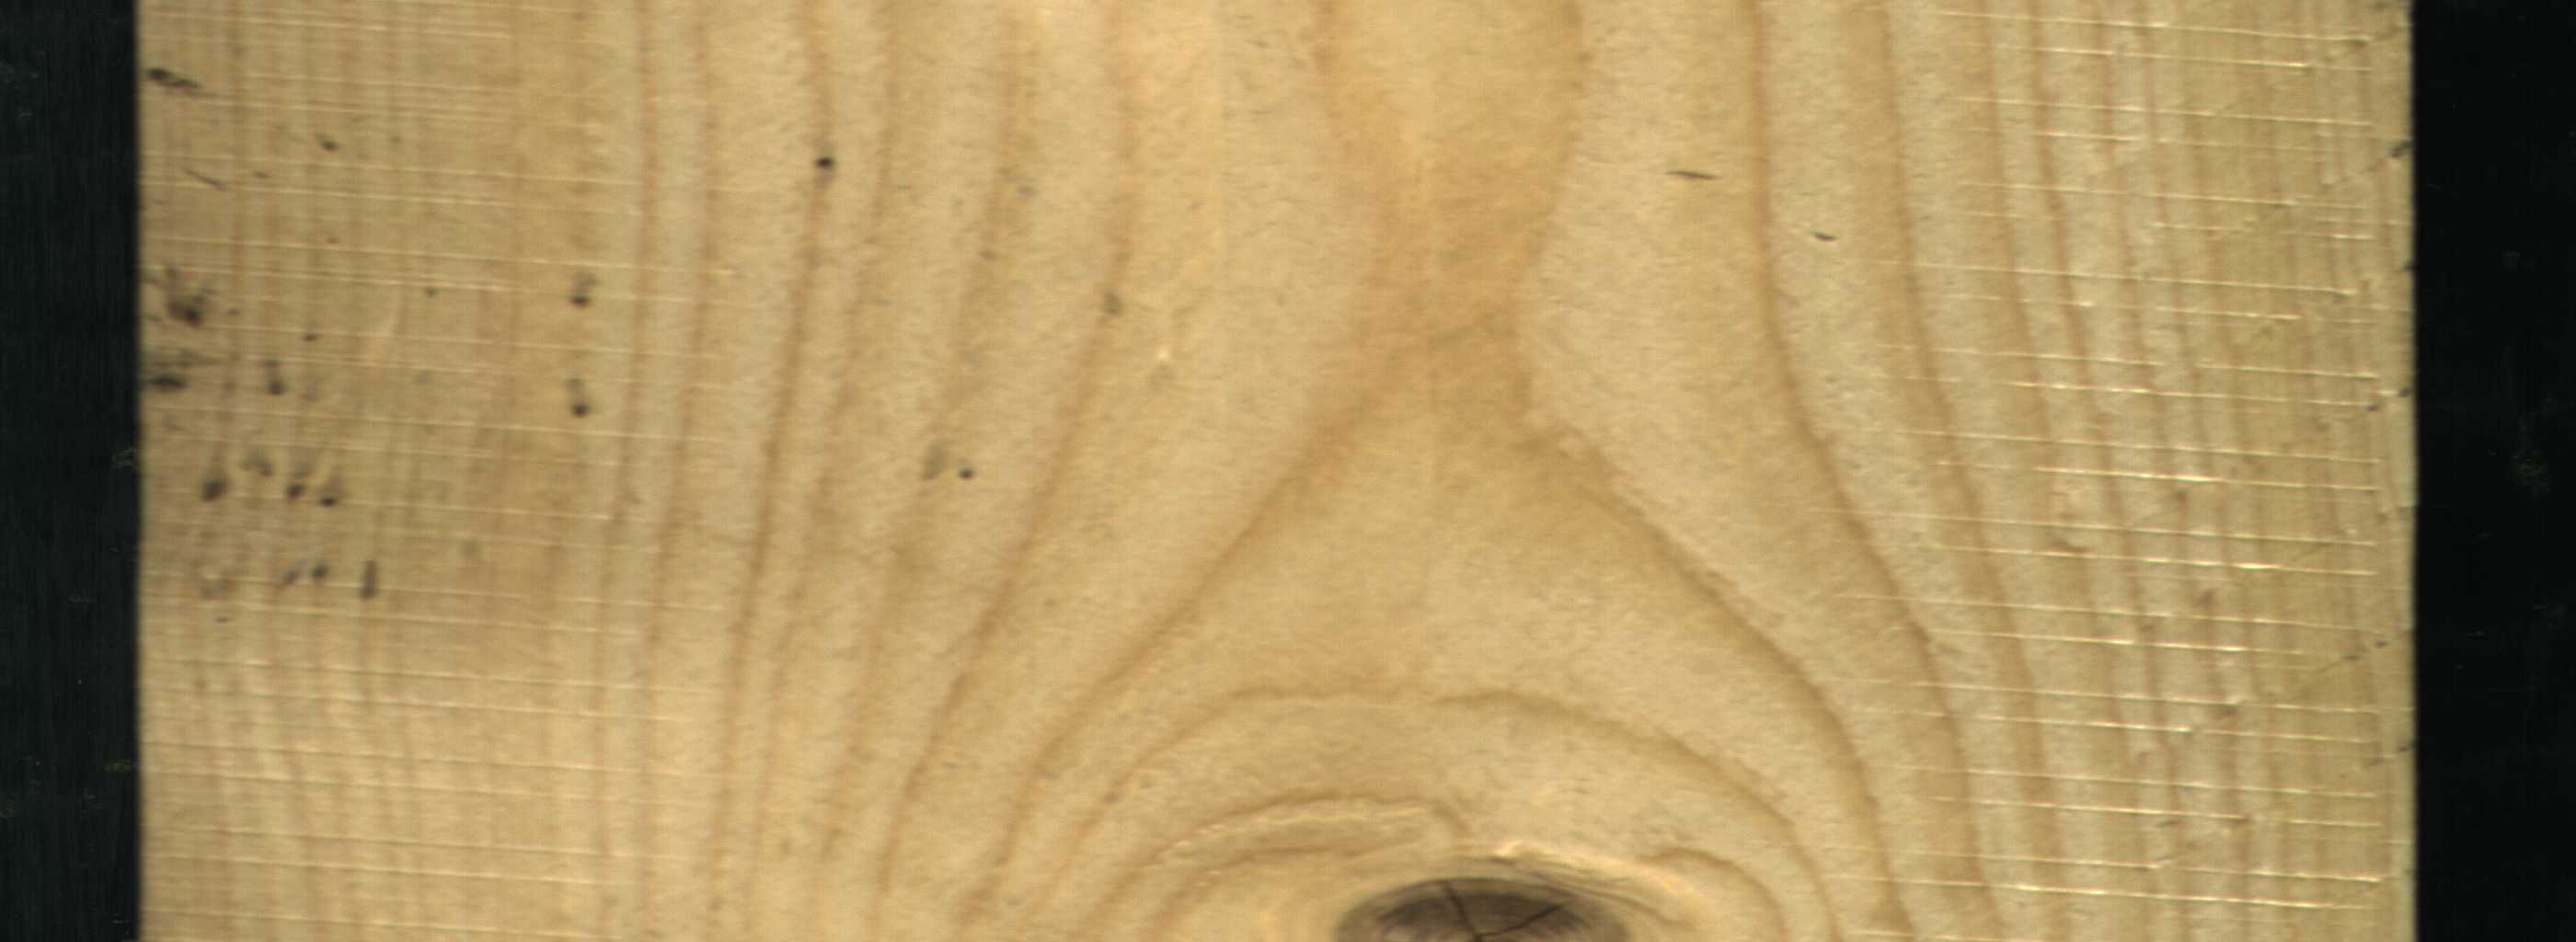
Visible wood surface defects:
Live_Knot